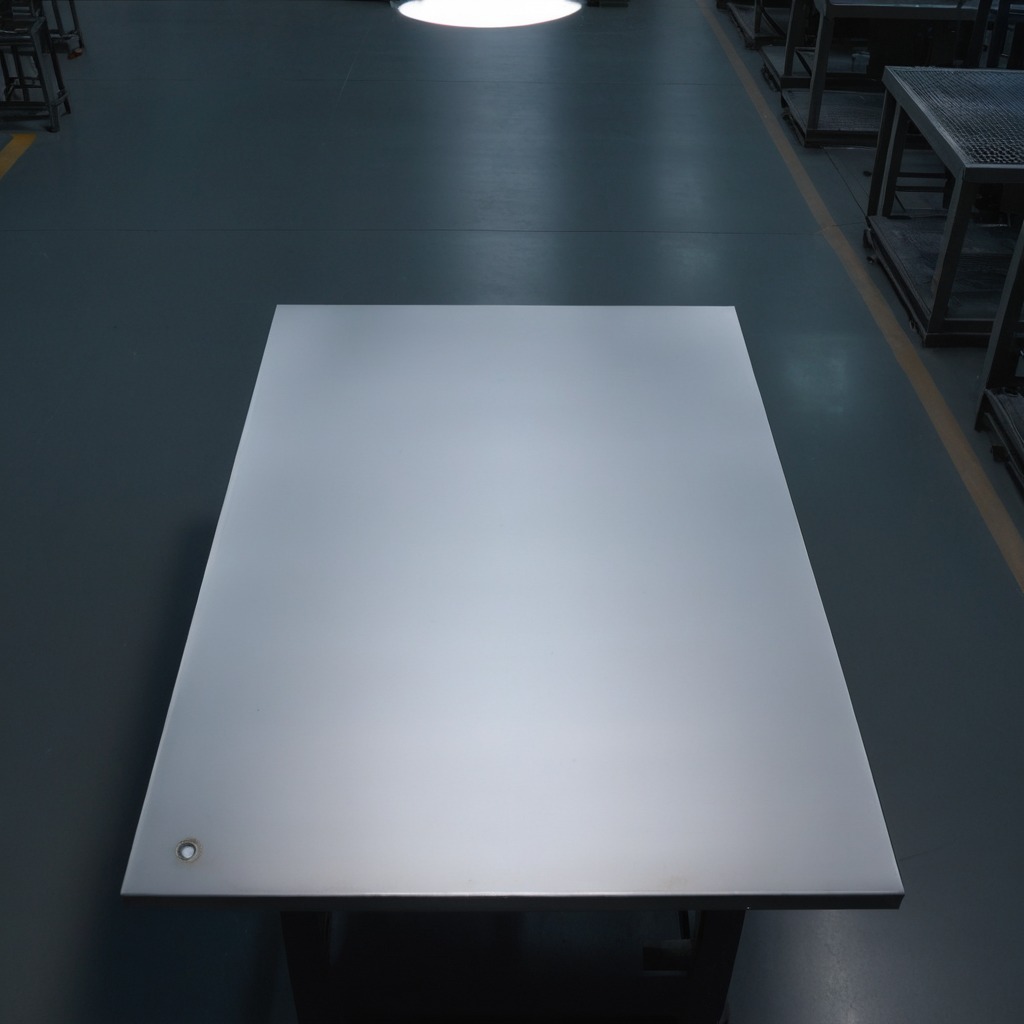
A flat metal washer is lying on the tabletop in the evening.